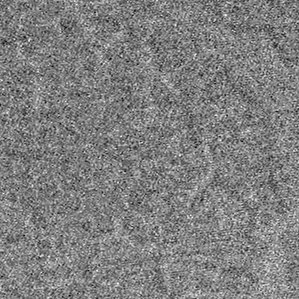
Label: frost